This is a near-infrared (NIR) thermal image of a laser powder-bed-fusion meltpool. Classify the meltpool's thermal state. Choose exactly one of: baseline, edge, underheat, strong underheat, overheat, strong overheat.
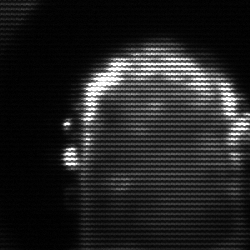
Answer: baseline